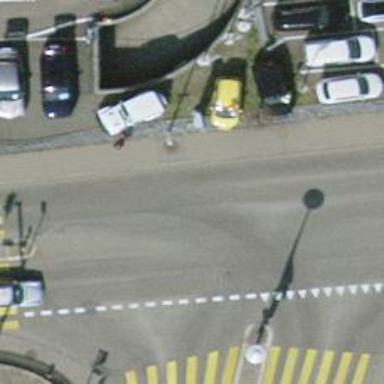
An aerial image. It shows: Road with traffic signals.